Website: home-depot
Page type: account-selection
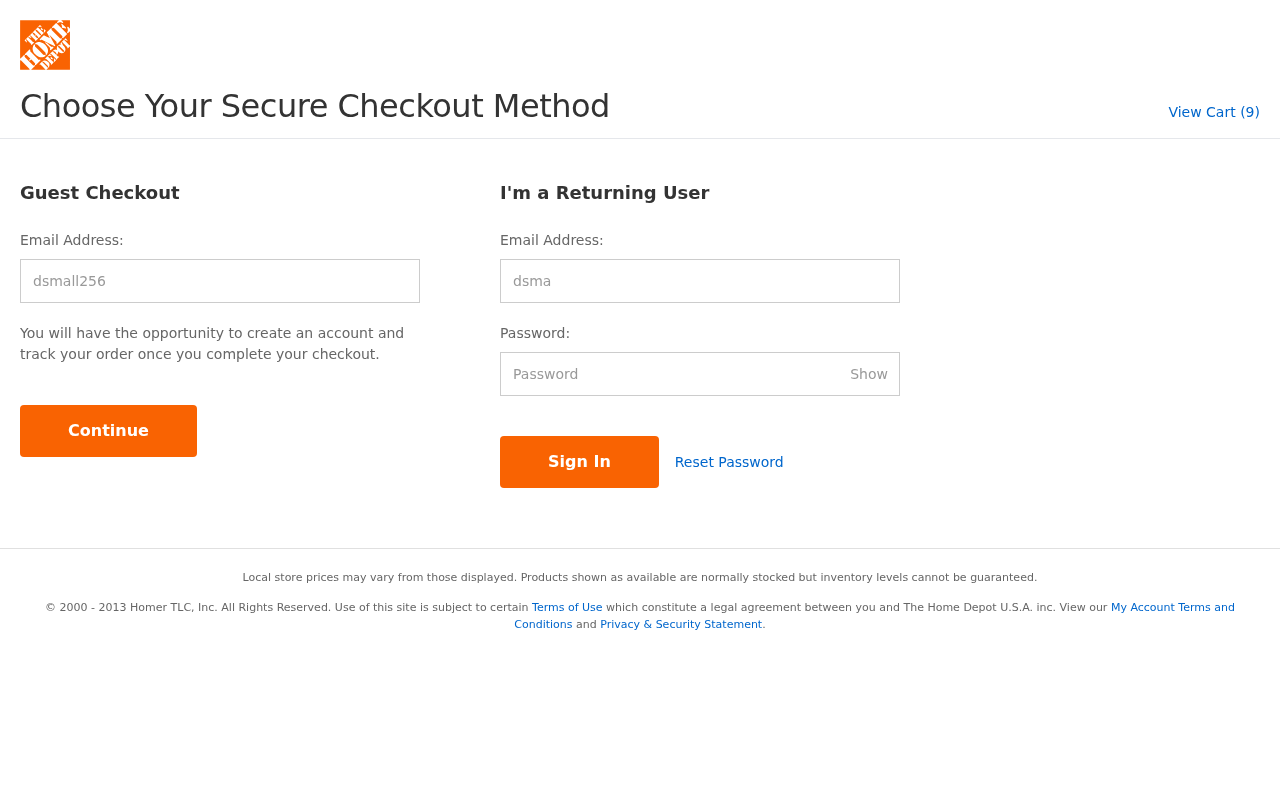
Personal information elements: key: PII_LOGIN_USERNAME
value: dsmall256
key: PII_LOGIN_USERNAME2
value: dsmall256
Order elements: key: ORDER_NUM_ITEMS
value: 9